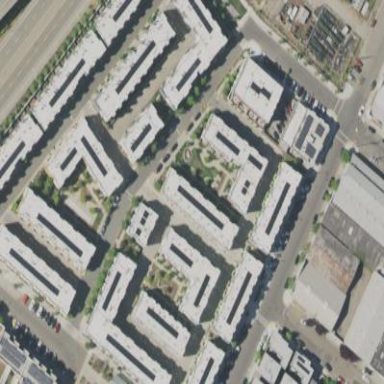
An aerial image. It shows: Residential area consisting of condominiums.